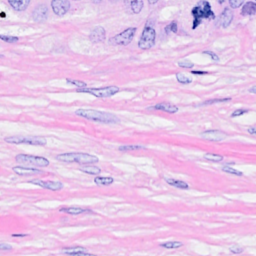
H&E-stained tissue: Breast